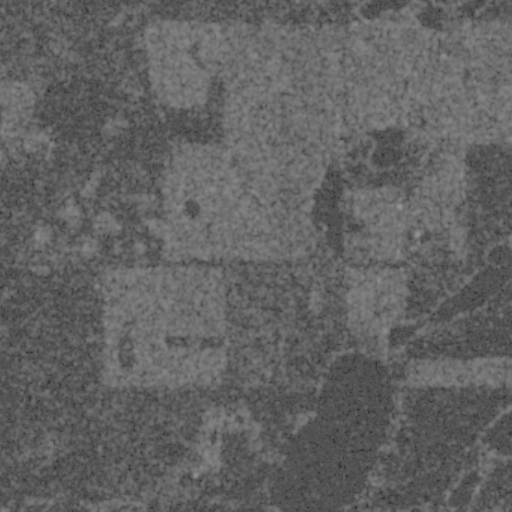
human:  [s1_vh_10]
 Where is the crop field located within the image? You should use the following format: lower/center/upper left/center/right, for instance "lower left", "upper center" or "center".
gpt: The crop field is located in the lower center of the image.
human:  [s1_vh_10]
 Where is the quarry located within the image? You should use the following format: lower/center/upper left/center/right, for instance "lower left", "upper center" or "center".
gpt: The quarry is located in the lower left of the image.
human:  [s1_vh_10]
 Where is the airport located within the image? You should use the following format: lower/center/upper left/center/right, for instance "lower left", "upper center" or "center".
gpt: There is no airport in the image.

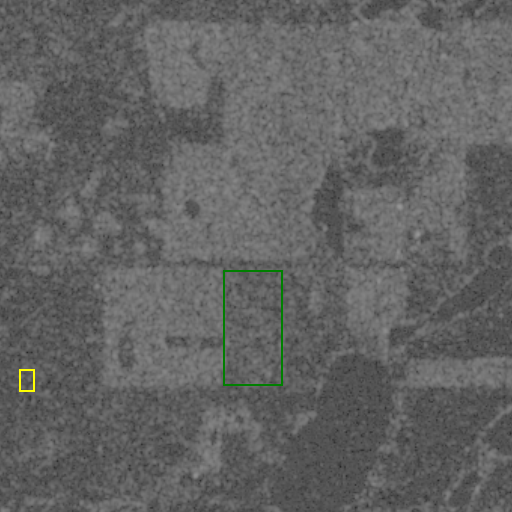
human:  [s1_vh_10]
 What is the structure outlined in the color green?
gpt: The structure outlined in green is a crop field.
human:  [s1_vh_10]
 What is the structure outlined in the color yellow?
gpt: The structure outlined in yellow is a quarry.
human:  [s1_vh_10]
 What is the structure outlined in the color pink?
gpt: There is no pink outline.